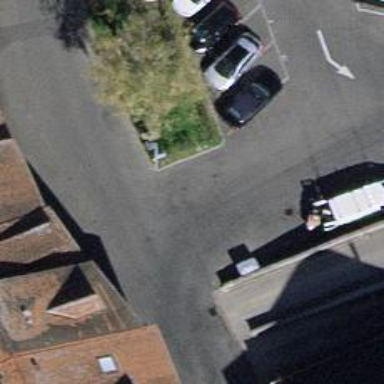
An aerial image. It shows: Parking aisle designated as service road.